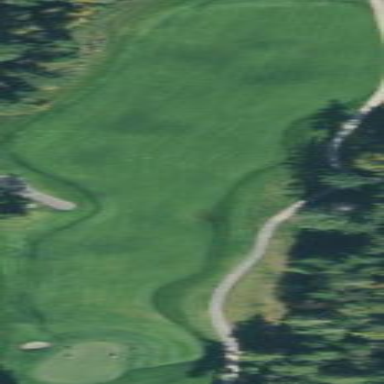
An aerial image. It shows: Scenic golf fairway.